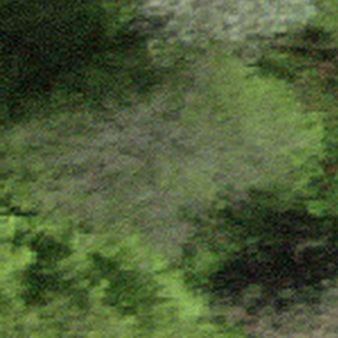
Label: other